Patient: sex M, age 31
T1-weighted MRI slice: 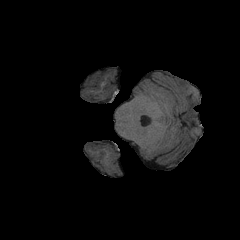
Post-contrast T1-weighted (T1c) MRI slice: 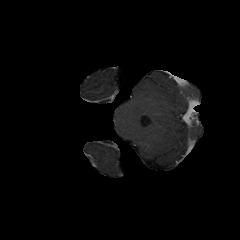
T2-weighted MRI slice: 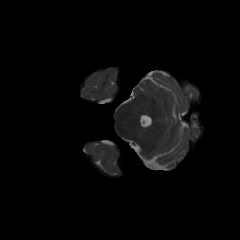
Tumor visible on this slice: no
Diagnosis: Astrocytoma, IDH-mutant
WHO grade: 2